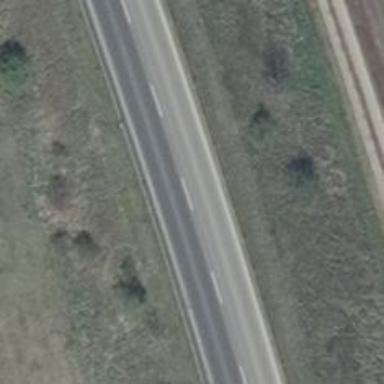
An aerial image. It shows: Asphalt road with primary classification and embankment.